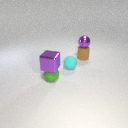
small green rubber sphere in front of small brown rubber cylinder